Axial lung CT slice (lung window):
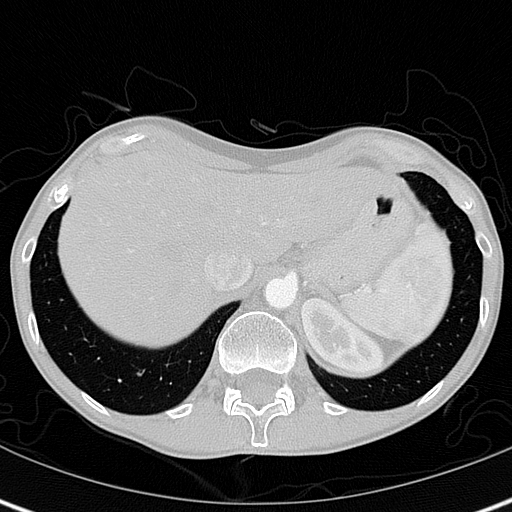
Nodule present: no